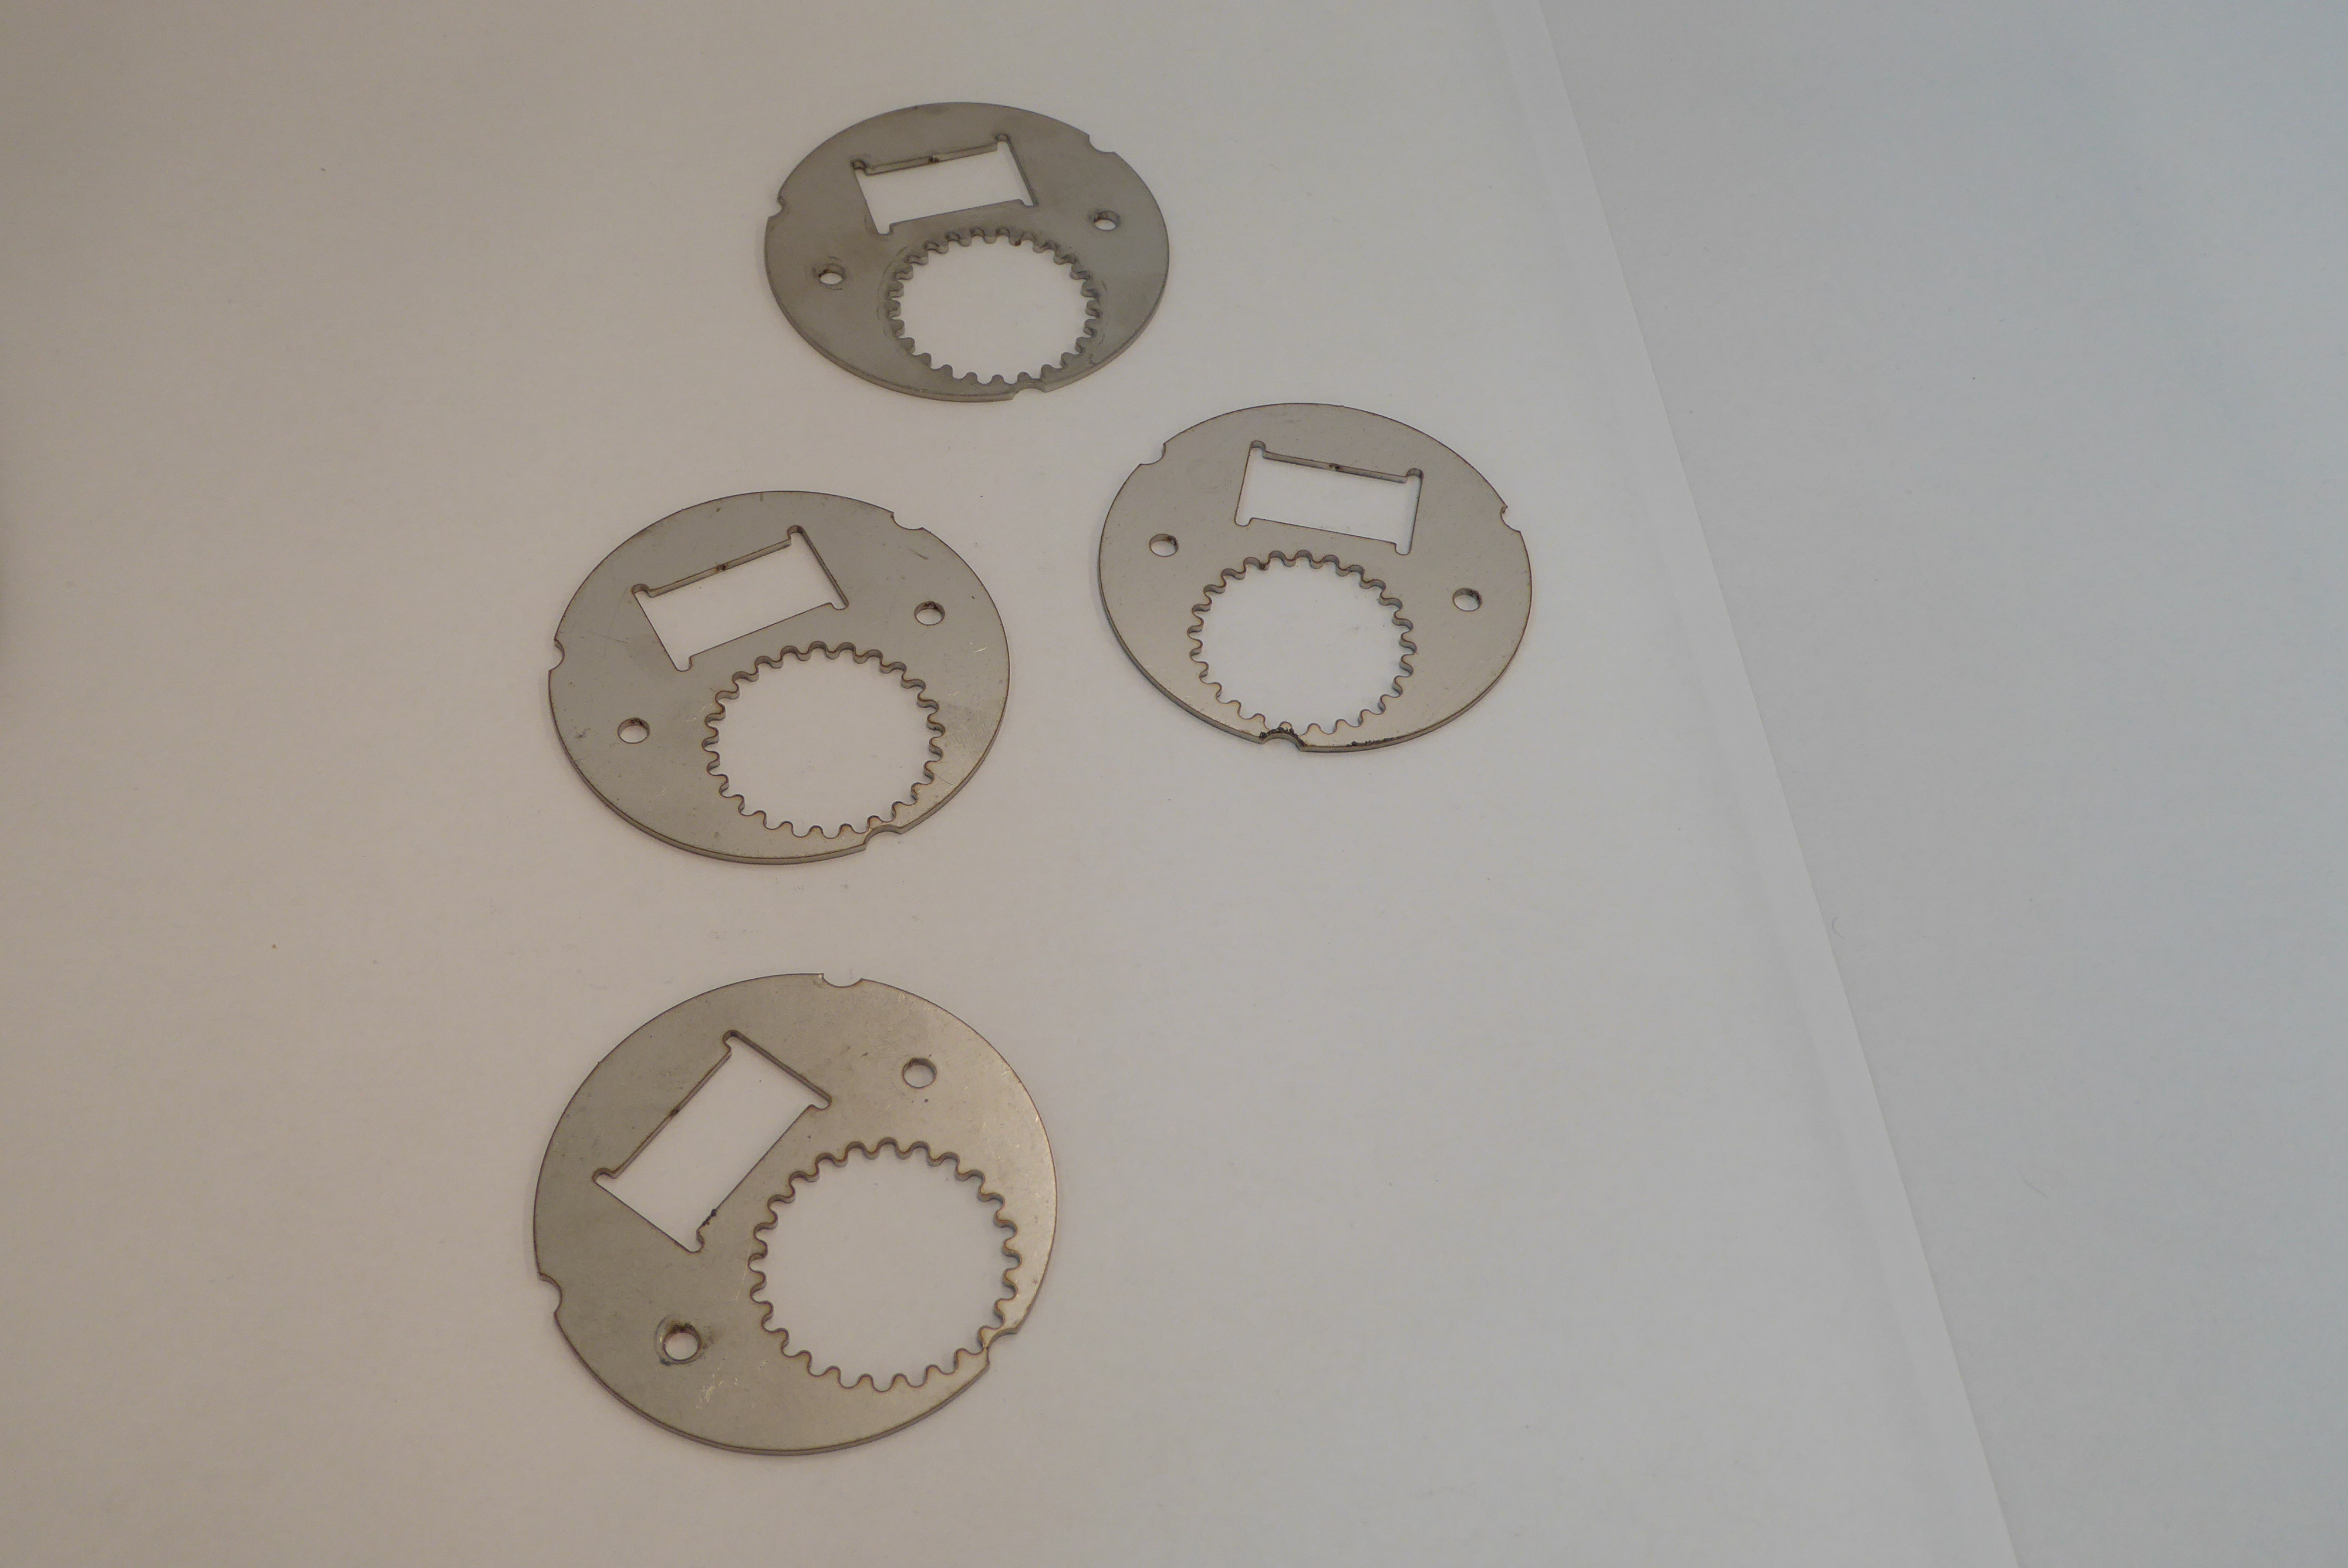
Label: Bottle Opener - Inlay